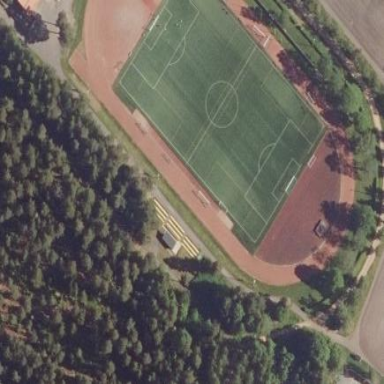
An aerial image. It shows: Soccer pitch for leisure land activities.